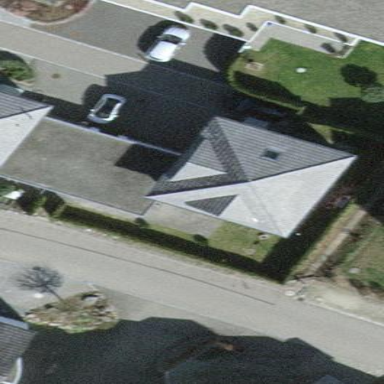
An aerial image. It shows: Simple house.